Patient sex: M
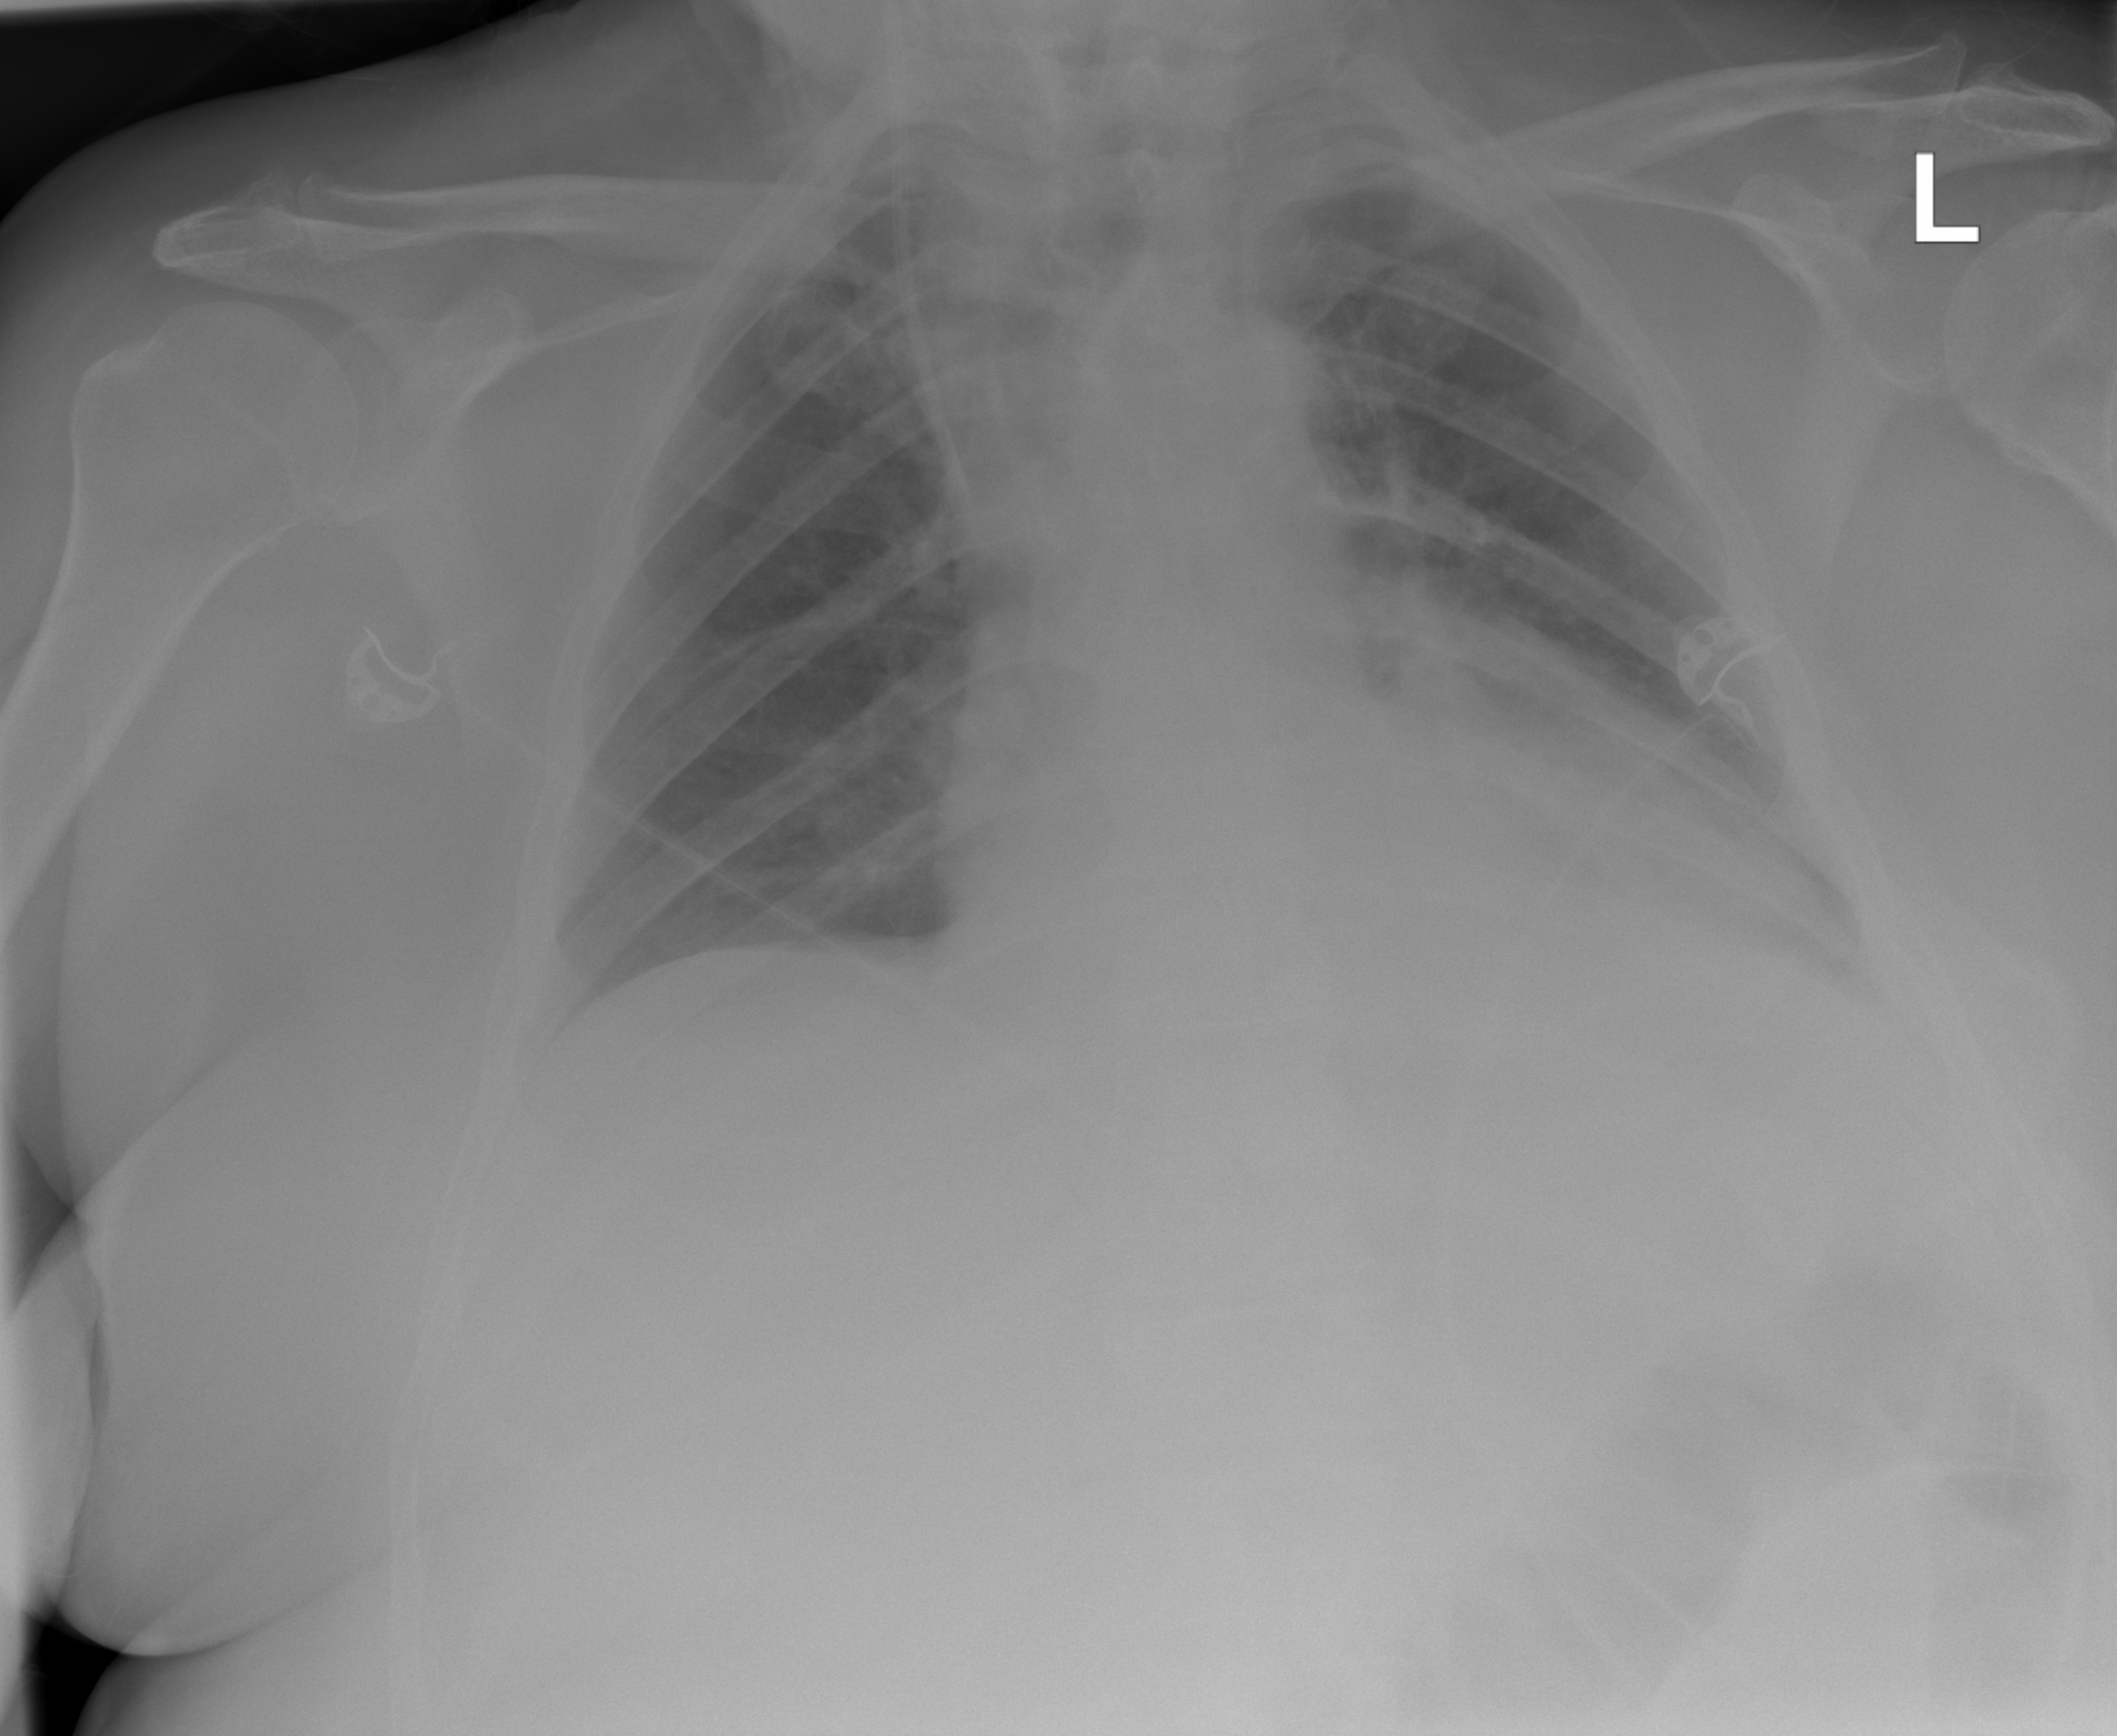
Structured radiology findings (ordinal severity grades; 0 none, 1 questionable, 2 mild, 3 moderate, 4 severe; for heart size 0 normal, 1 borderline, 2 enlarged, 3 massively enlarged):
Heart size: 2
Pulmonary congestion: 1
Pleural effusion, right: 0
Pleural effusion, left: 2
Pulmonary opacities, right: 0
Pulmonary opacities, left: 0
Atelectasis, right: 2
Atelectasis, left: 2